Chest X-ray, AP view. Patient: 58 years old, sex M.
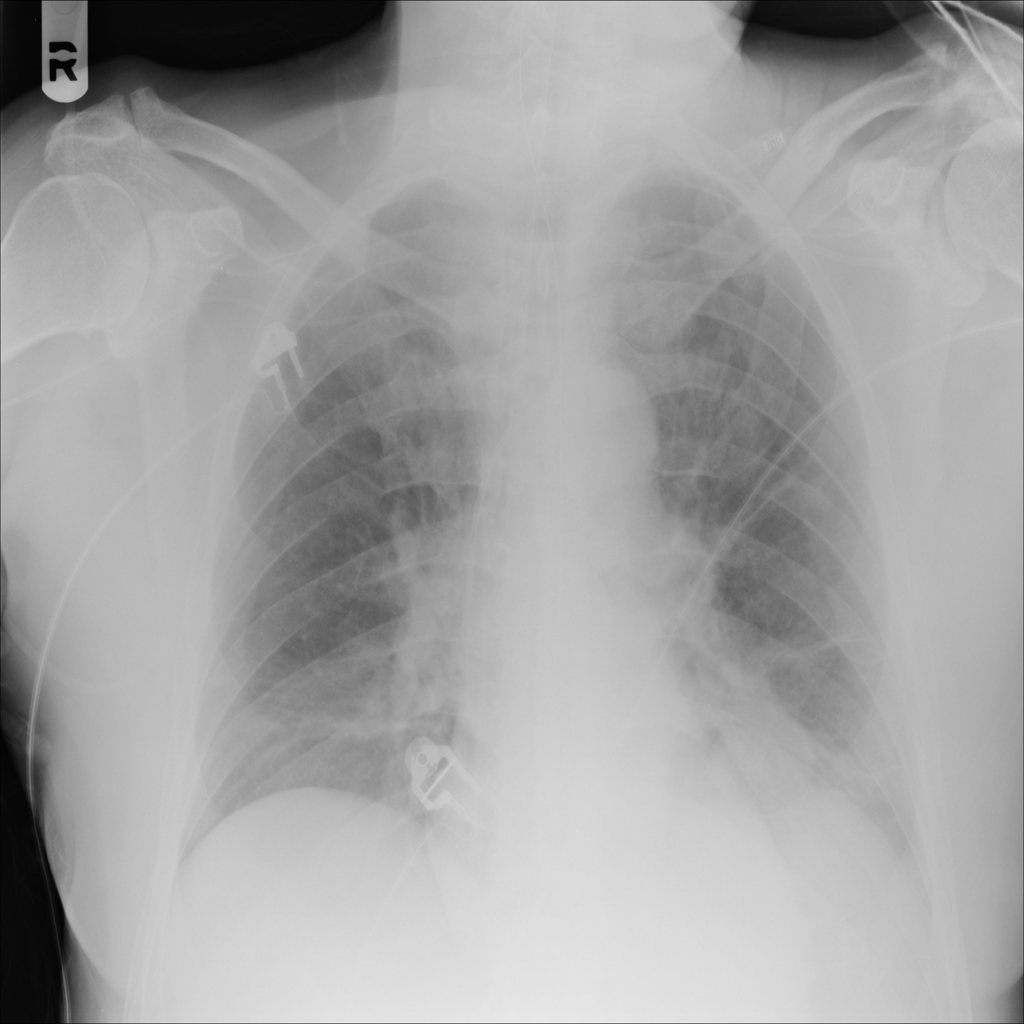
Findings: Atelectasis, Nodule